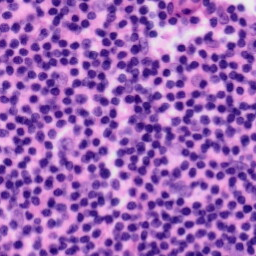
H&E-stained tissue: Tonsil